Field crop: maize
Growth stage: 1
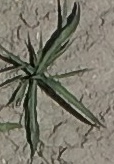
Species: sorghum